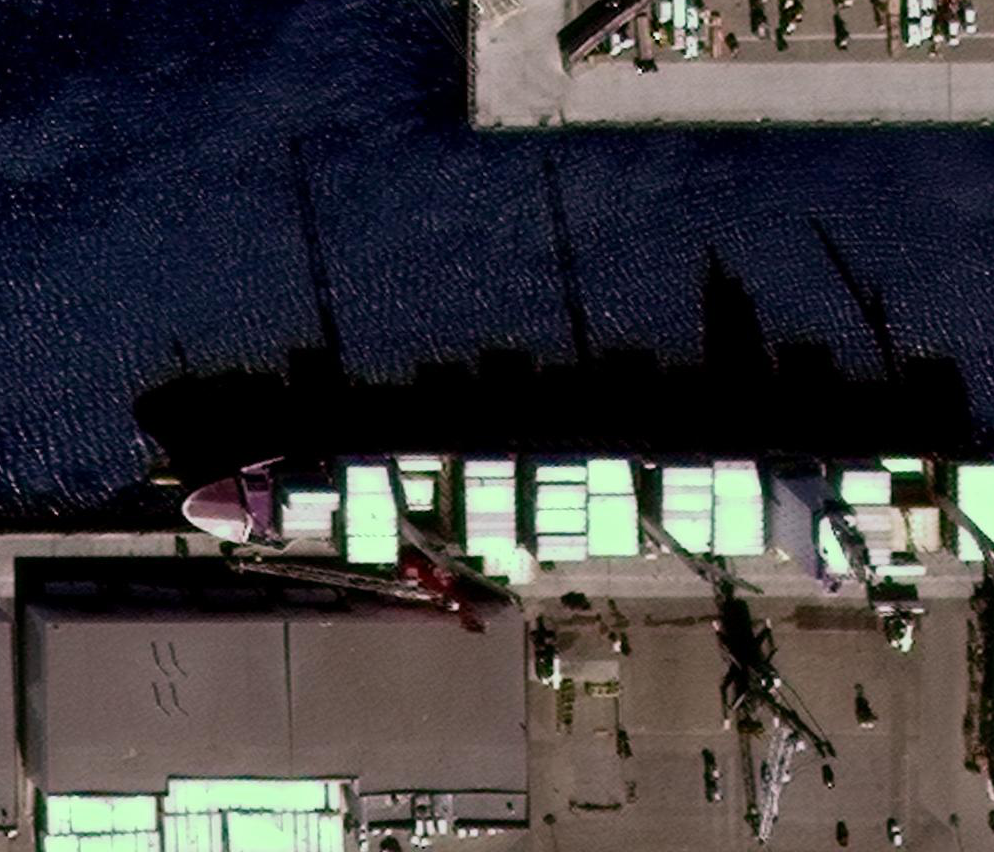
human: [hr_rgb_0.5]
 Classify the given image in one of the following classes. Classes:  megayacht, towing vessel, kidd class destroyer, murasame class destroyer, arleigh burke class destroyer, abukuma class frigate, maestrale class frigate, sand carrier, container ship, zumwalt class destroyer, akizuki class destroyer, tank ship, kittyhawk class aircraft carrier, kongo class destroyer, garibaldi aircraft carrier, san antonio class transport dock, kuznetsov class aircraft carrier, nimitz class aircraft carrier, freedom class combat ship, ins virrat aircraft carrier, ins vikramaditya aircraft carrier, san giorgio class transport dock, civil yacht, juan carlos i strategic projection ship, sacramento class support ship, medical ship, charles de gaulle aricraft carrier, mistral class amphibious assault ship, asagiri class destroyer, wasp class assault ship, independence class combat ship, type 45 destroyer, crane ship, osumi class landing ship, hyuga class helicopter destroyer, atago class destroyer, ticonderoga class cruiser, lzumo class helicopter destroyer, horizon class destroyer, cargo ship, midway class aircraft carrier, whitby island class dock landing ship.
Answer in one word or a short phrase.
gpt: Container ship